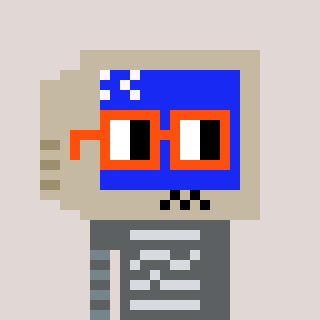
a pixel art character with square orange glasses, a old monitor-shaped head and a orange-colored body on a warm background